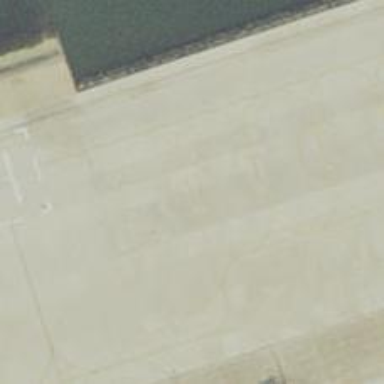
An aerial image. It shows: Image of taxiway at airport.